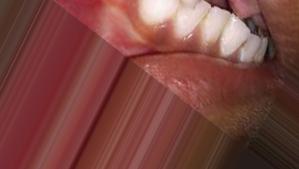
Condition: Caries